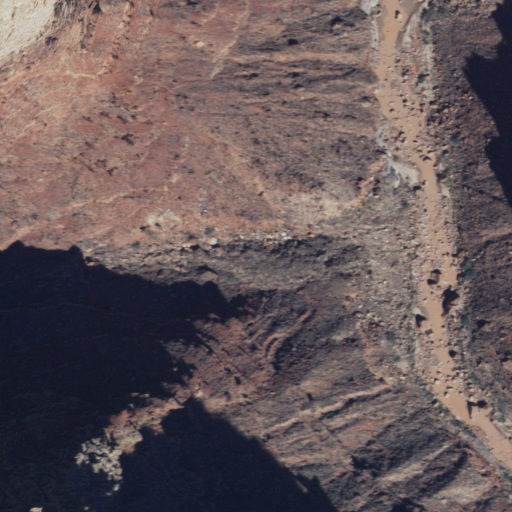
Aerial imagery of valley in Arizona named Cedar Canyon containing shrub and barren land